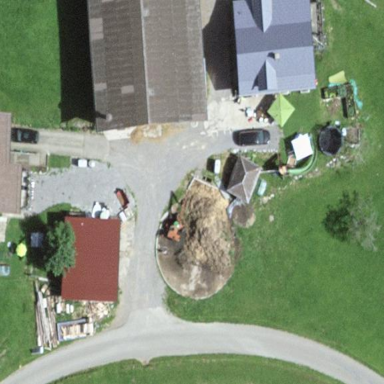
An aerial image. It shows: Farm auxiliary building with gabled roof.